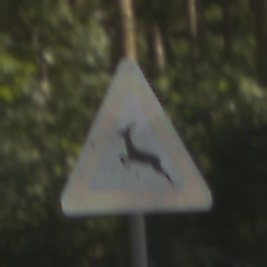
Verkehrszeichen: WildwechselRechts
Umgebung: Outdoor, Nature
Tageszeit: MorningAfternoon
Wetter: Clear
Licht: Natural
Jahreszeit: NotSpecified
Kontrast: LowContrast